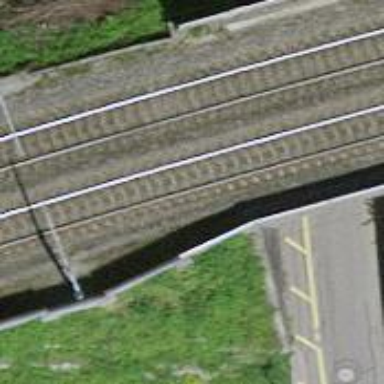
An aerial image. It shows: Bridge with single railway track electrified by contact line.